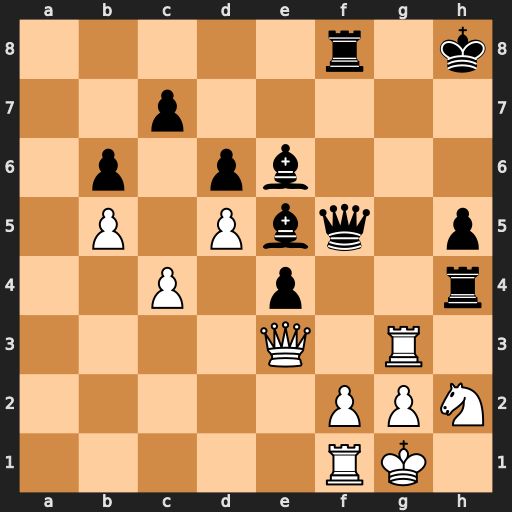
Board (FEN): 5r1k/2p5/1p1pb3/1P1Pbq1p/2P1p2r/4Q1R1/5PPN/5RK1
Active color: w
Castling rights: -
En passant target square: -
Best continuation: Qh6+ Qh7 Qxf8+